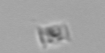
Label: Bacillariophyceae_morphotype1